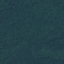
Label: Forest